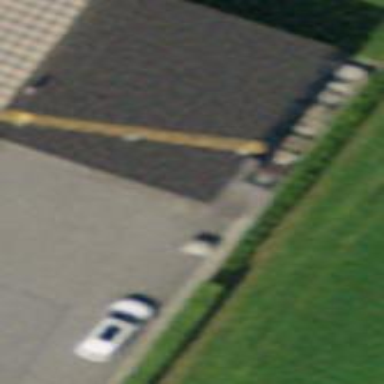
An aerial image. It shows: Shed.